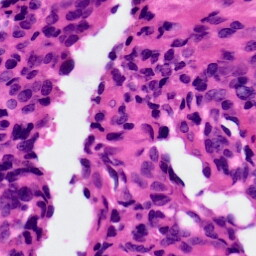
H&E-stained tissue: Ovarian